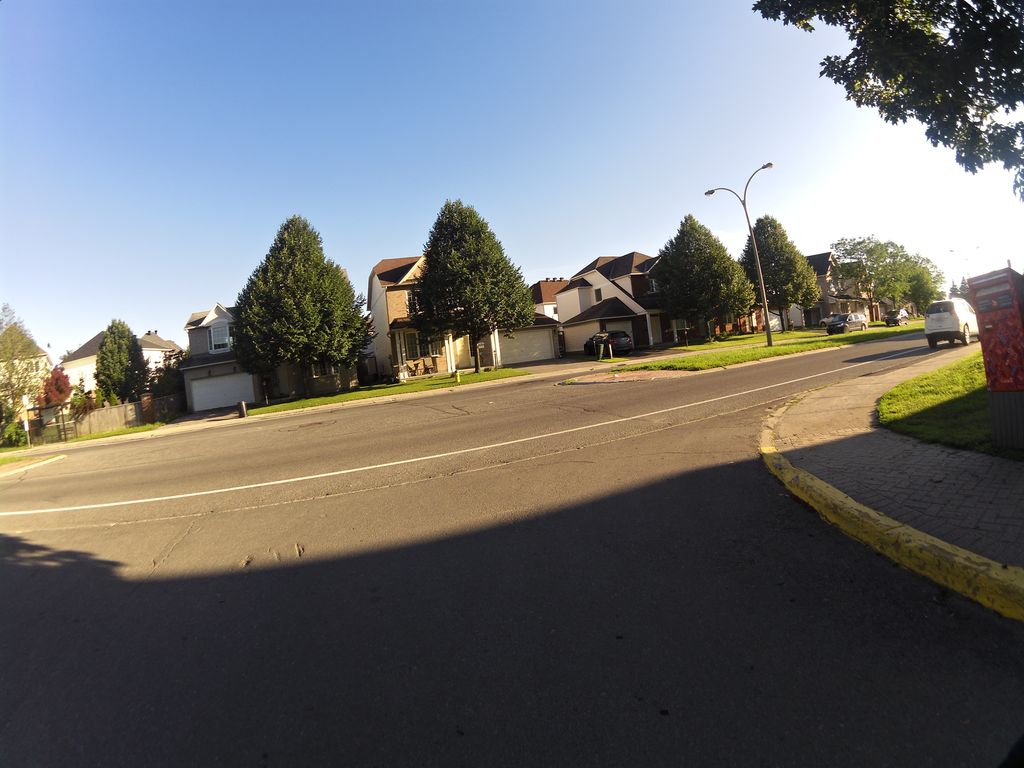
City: ottawa-gatineau